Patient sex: M
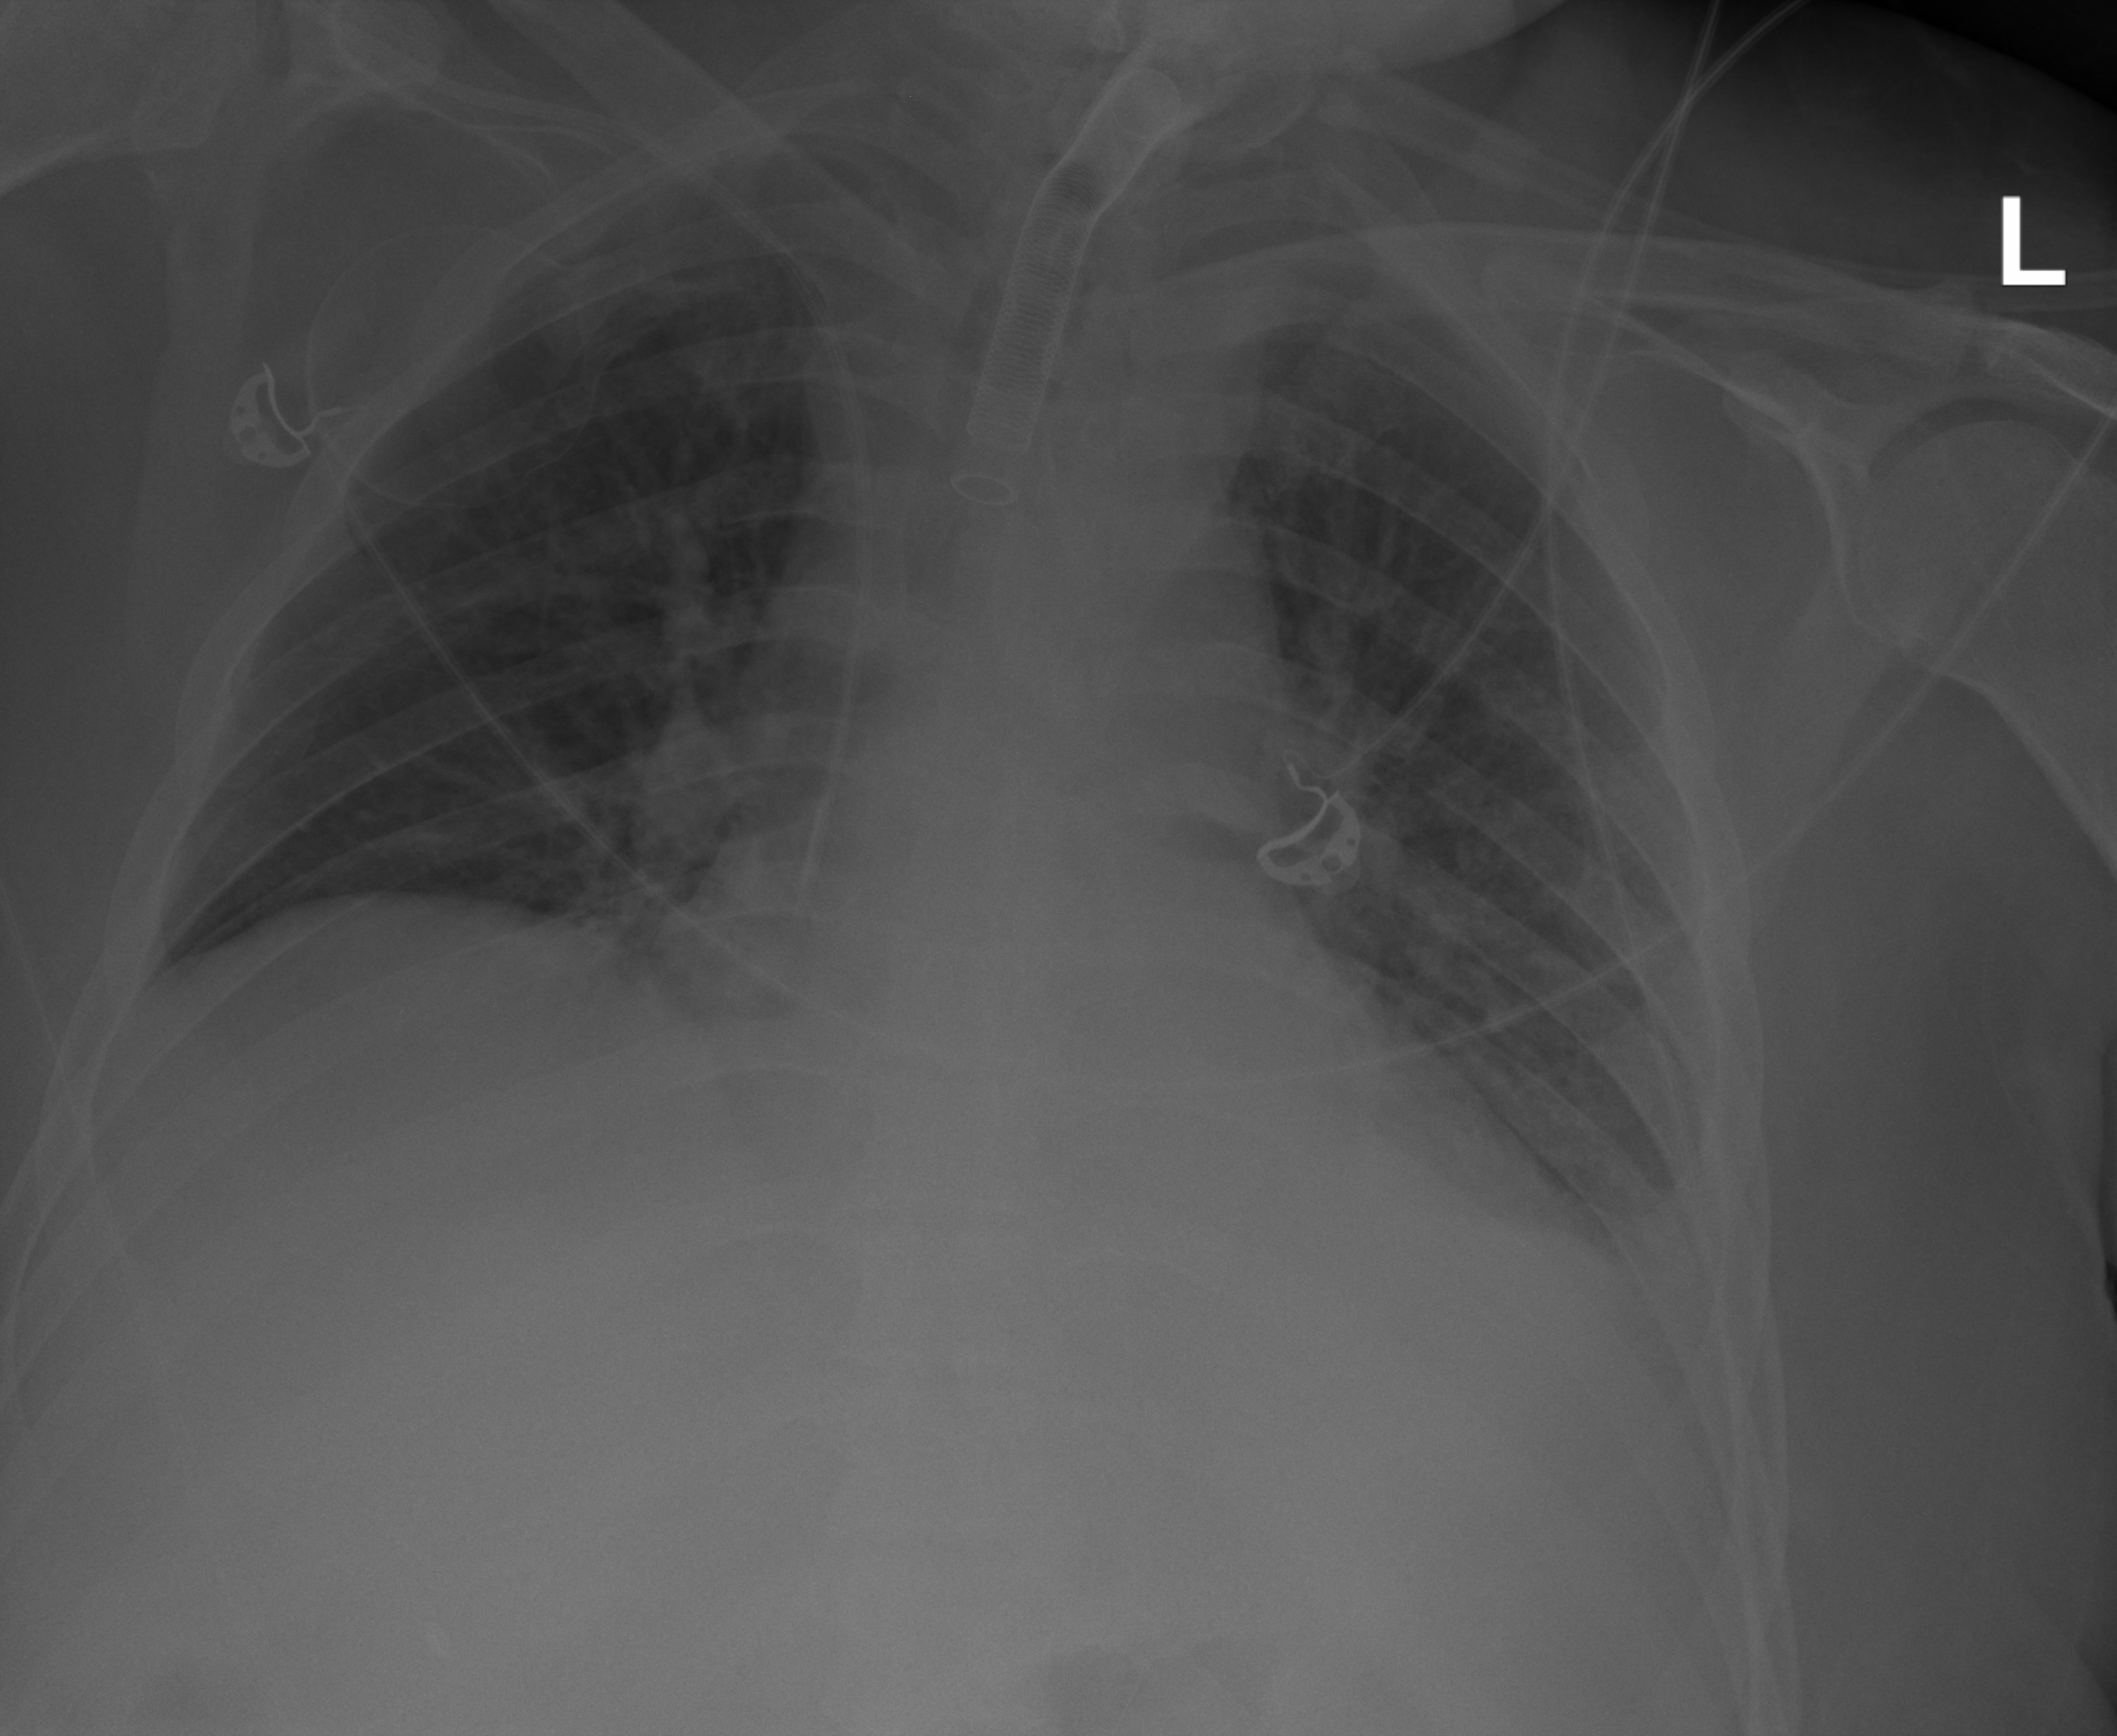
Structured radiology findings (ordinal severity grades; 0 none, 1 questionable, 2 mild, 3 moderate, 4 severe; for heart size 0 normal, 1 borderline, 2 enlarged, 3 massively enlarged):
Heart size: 2
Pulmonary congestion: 2
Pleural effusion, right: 0
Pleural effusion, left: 2
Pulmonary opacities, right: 0
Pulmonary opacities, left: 0
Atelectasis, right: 0
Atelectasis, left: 2